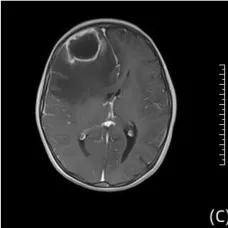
Enhanced T1-weighted brain MRI image in 3 children. Show the Brain imaging of Case 2.
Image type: radiology (mri)